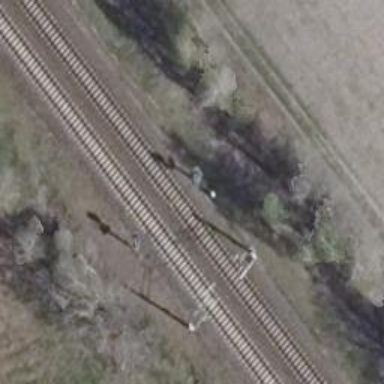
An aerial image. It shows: Light railway signal with light crossing form.